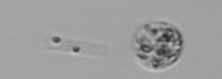
Label: Amoeba